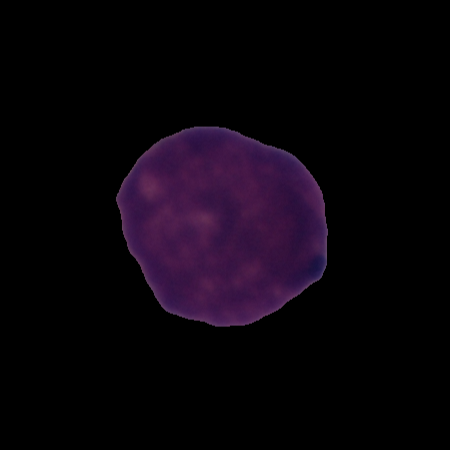
Label: healthy